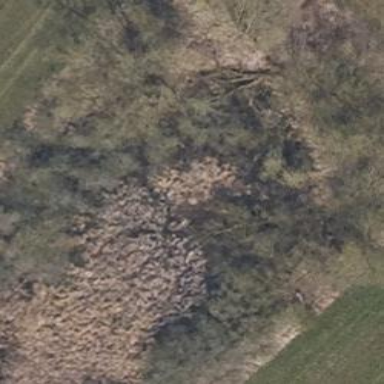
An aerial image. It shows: Marshy wetland area.